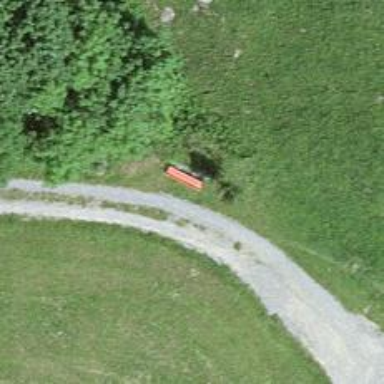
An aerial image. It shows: Red bench.